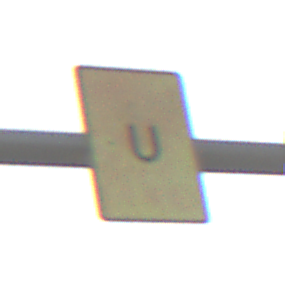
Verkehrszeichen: AnkuendigungOderFortsetzungUmleitungOhnePfeilsymbol
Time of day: SunriseSunset
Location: Outdoor (RoadRail)
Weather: PartlyCloudy
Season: NotSpecified
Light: Natural